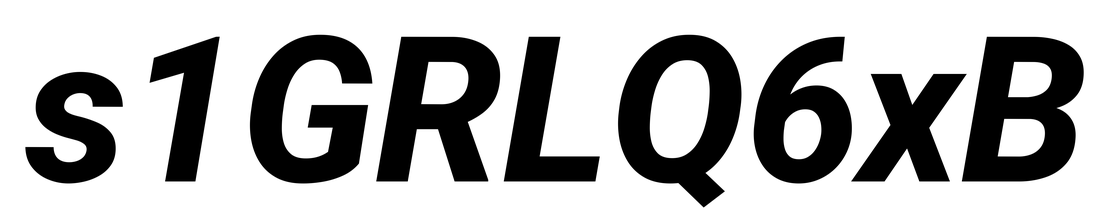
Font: Roboto-Italic_ExtraBold_Italic